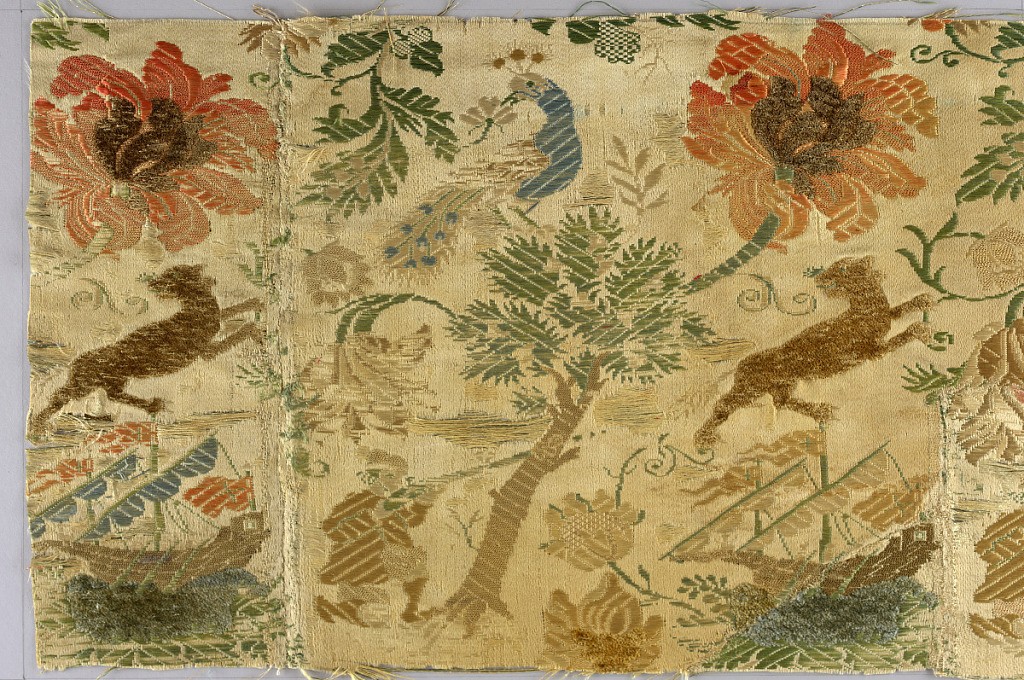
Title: Fragments
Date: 17th century
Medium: silk Technique: 8-harness satin with floats of continuous and discontinuous wefts
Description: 1974-74-1-a/i: Fragments of a pattern which included within one r...;     1974-74-1-j: Fragments of a pattern which included within one r...